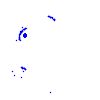
Particle: kaon